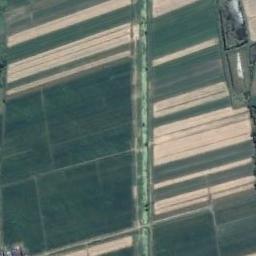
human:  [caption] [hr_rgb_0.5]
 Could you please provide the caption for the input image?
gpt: There are some green and bare rectangular farmland .

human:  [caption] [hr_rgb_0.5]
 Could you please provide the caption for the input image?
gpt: Some dense rectangular farmlands of different colors and sizes are neatly arranged on the ground and a channel goes through the farmlands .

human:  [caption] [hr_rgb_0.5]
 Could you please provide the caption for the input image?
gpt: There are many crops in rectangular farmlands .

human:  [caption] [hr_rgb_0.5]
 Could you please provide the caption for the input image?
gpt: Many neatly arranged green and khaki mixed rectangular farmlands of different sizes .

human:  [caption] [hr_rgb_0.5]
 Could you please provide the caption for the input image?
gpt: There are some green rectangular farmlands and yellow ones .